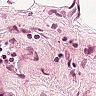
Metastatic tissue present: no